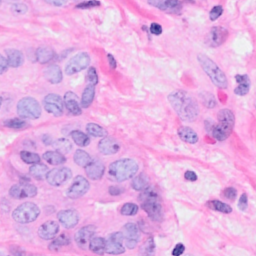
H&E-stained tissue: Breast